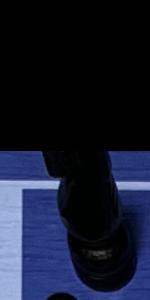
Label: Knight_Black